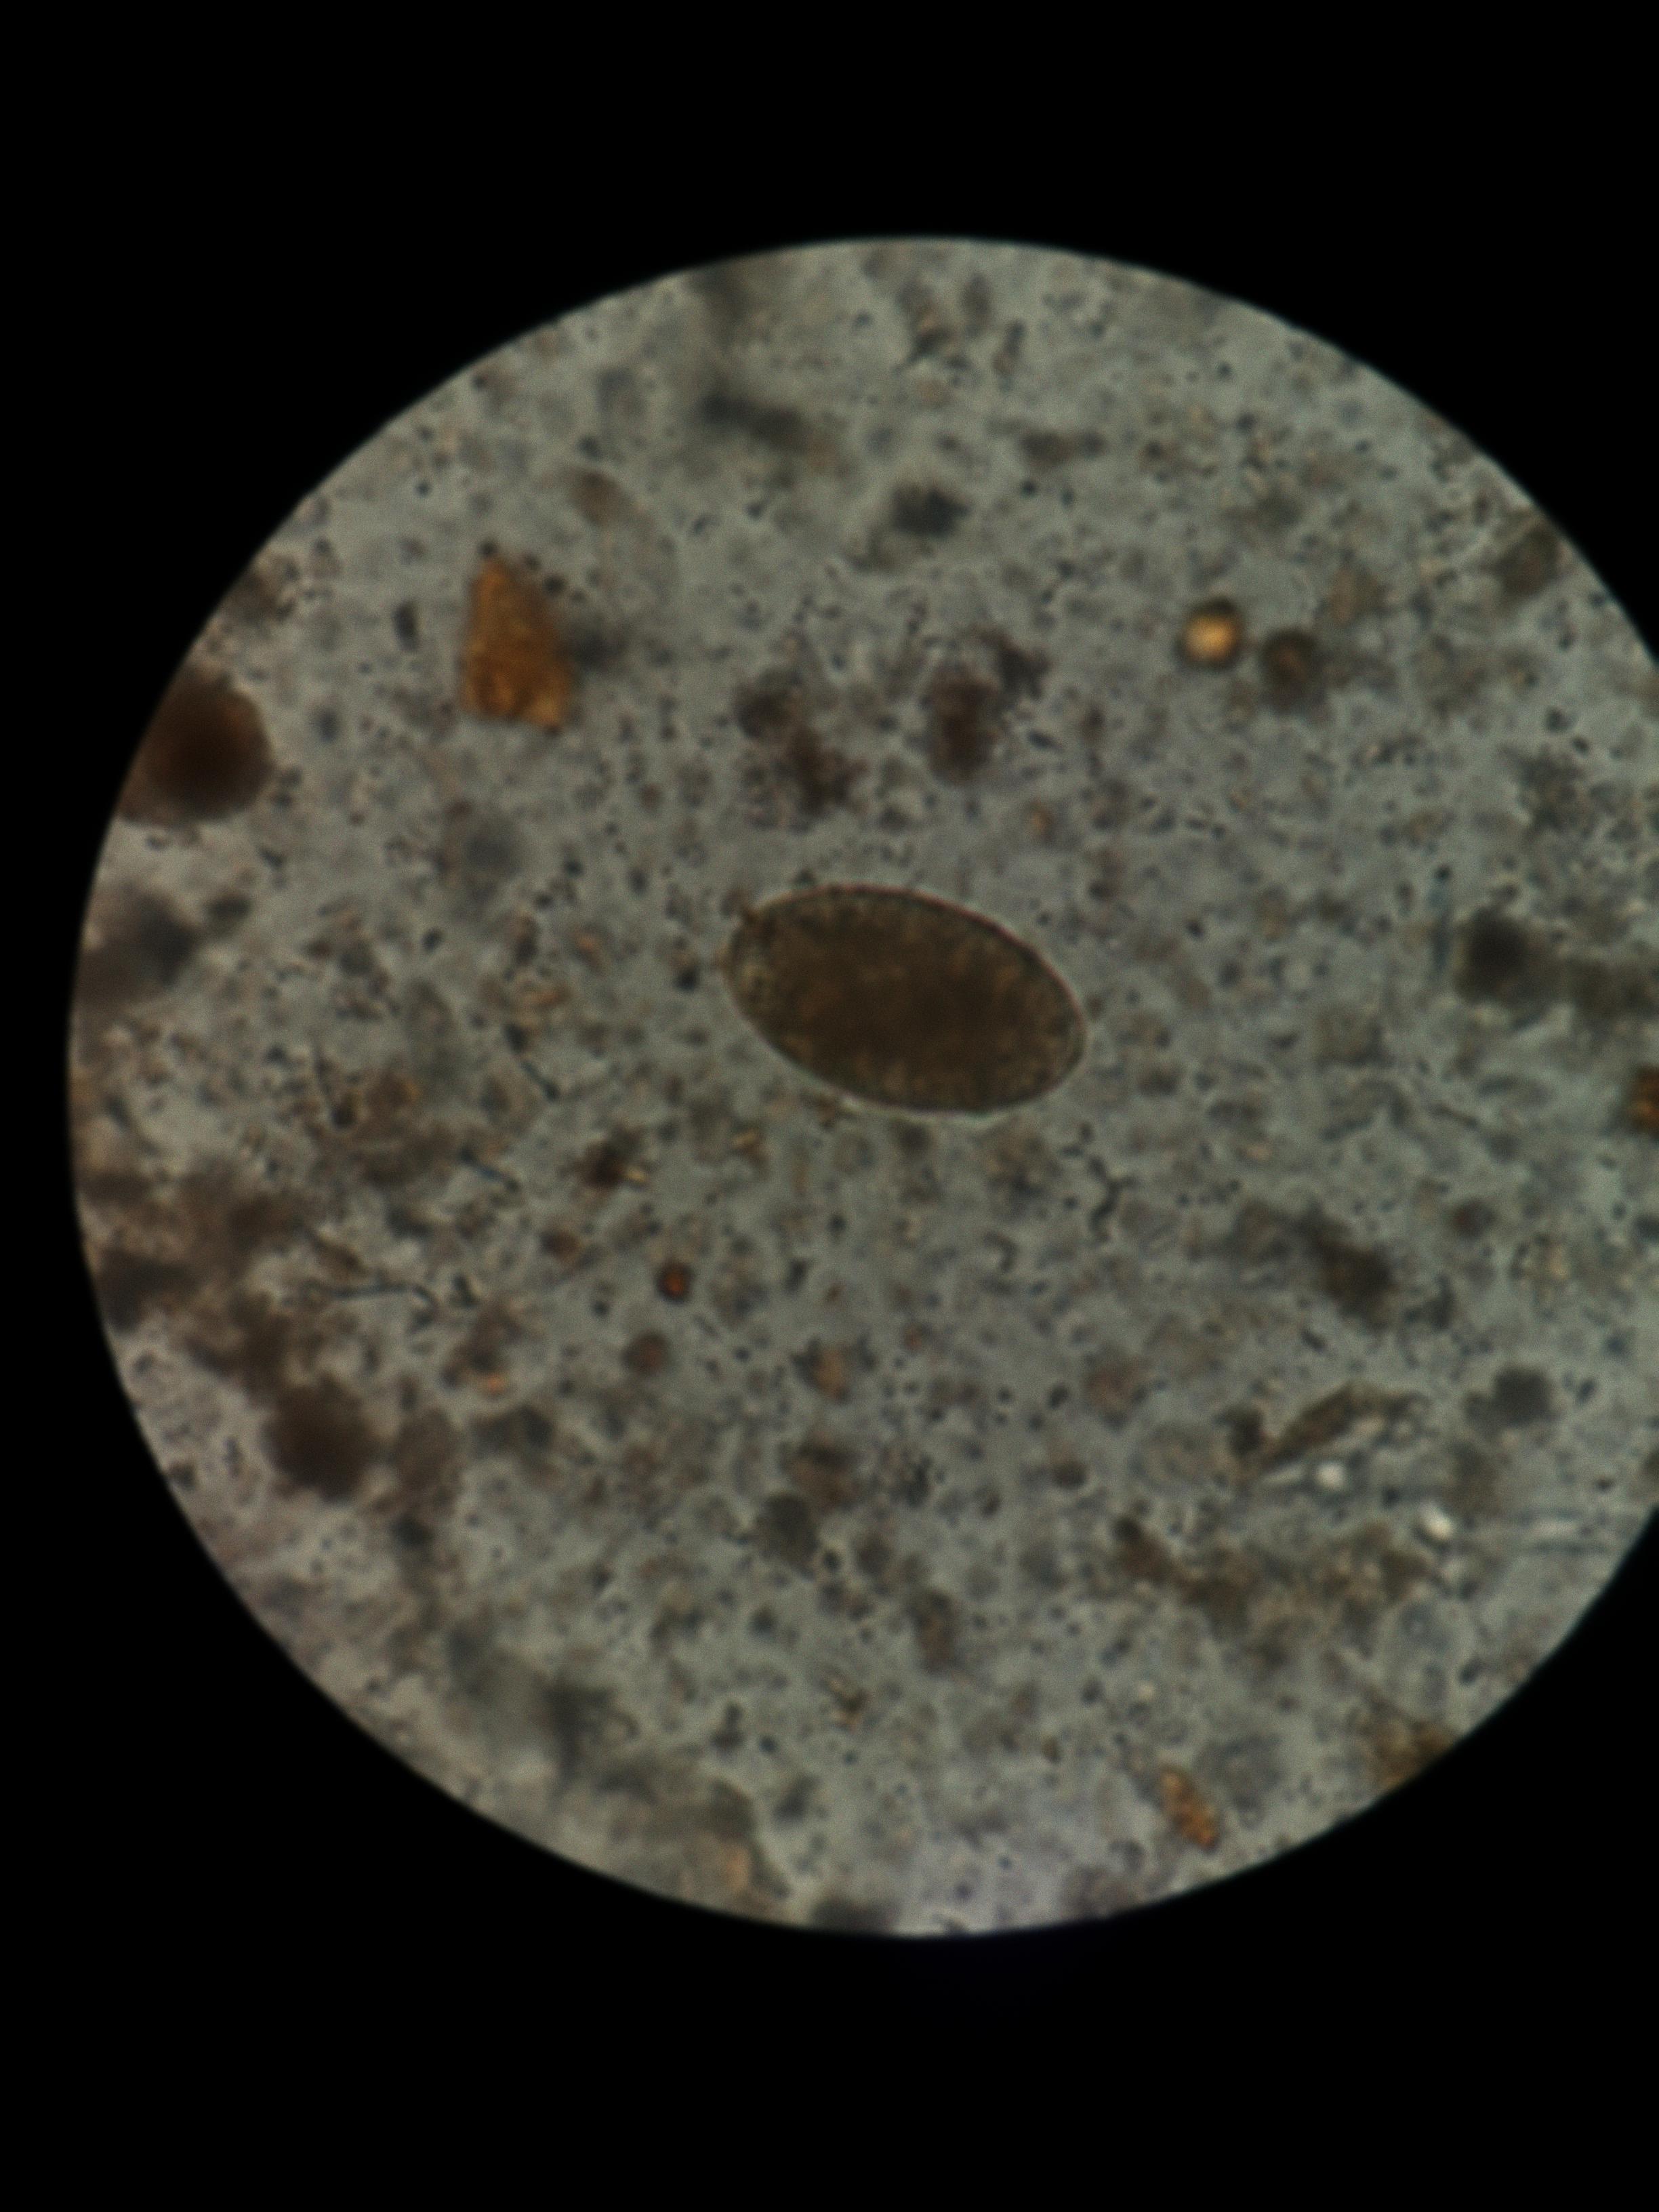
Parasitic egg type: Fasciolopsis buski